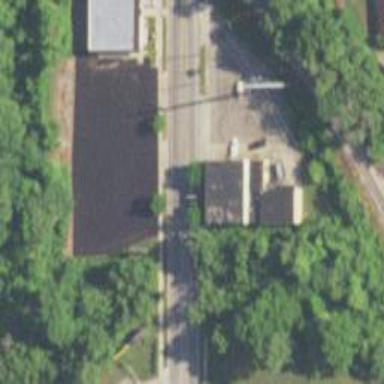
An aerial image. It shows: Veterinary facility.